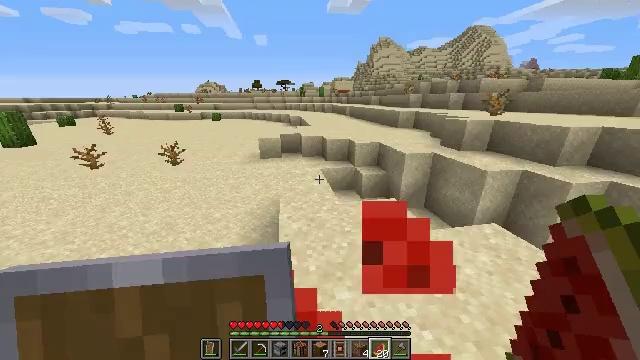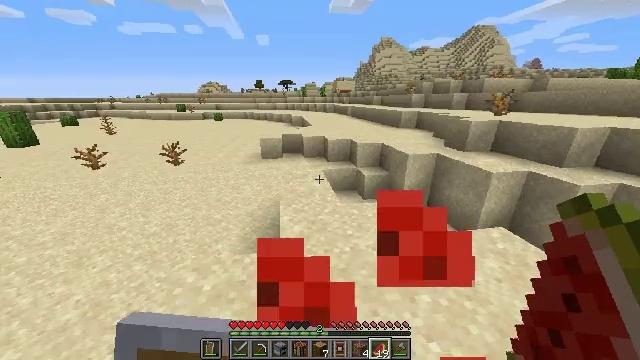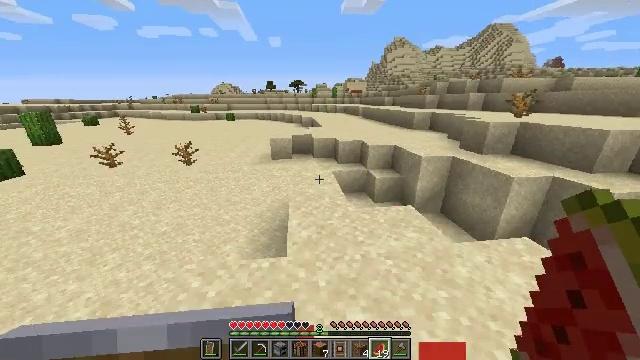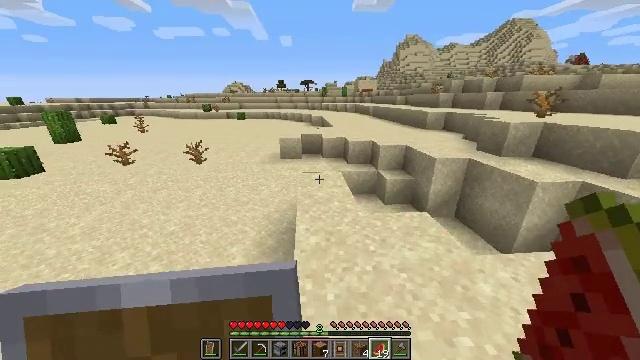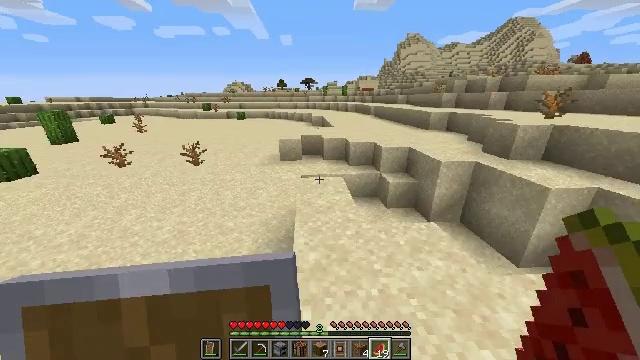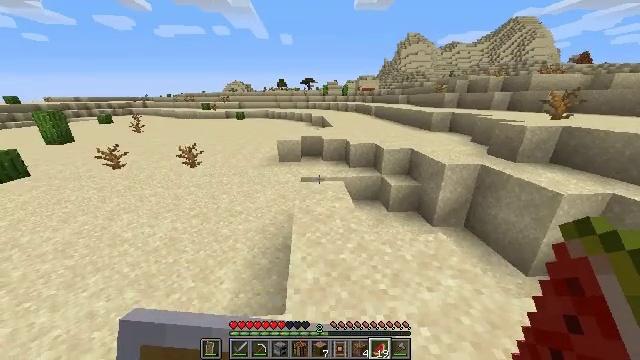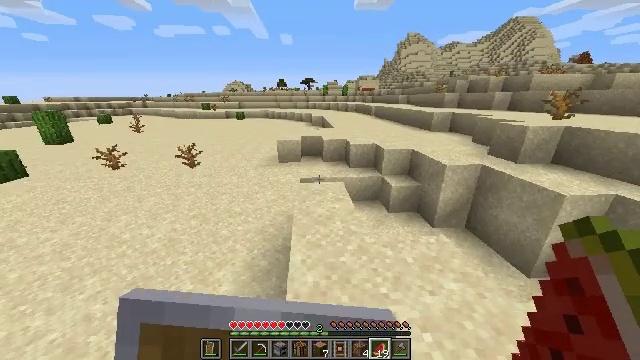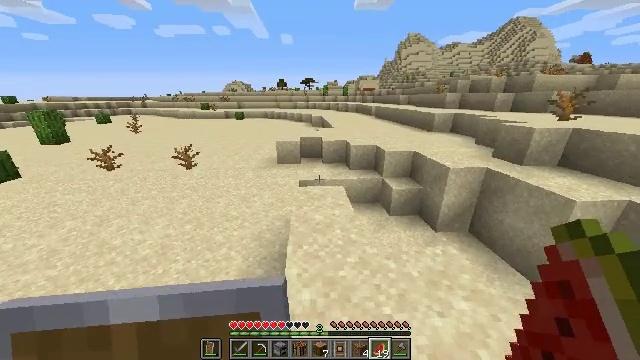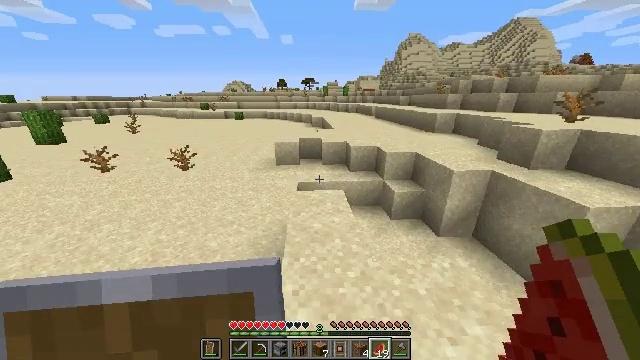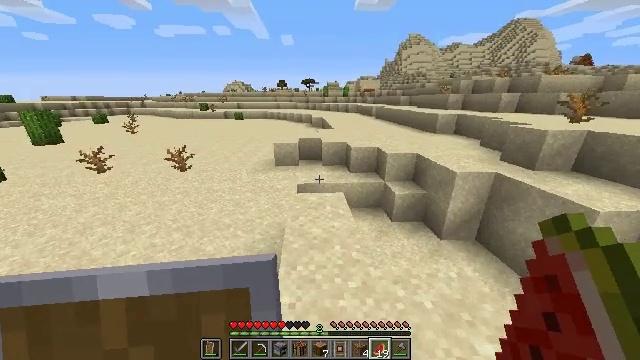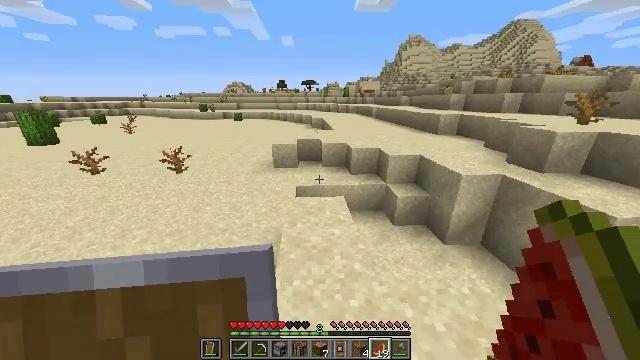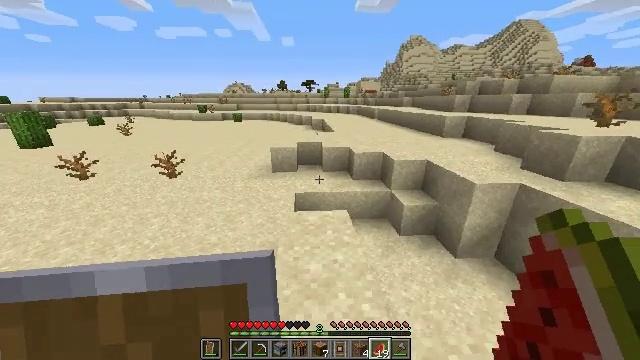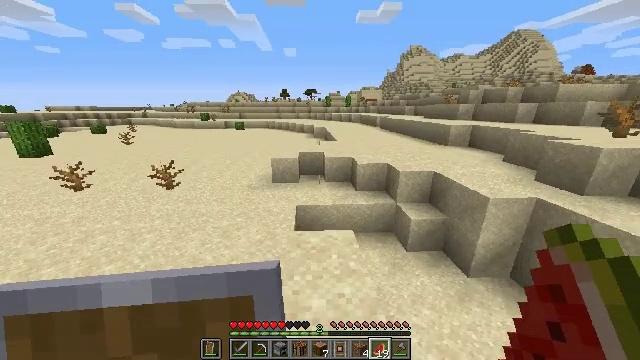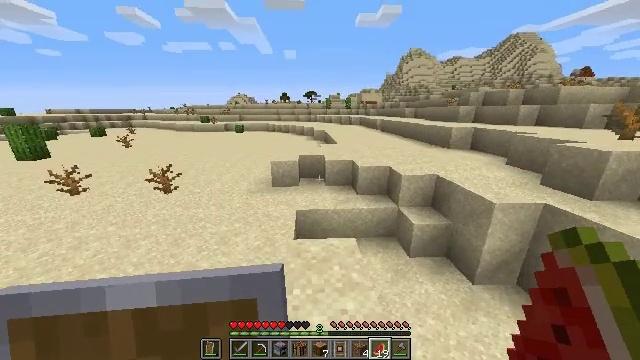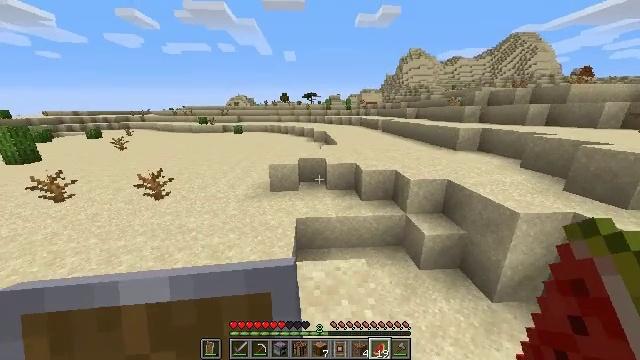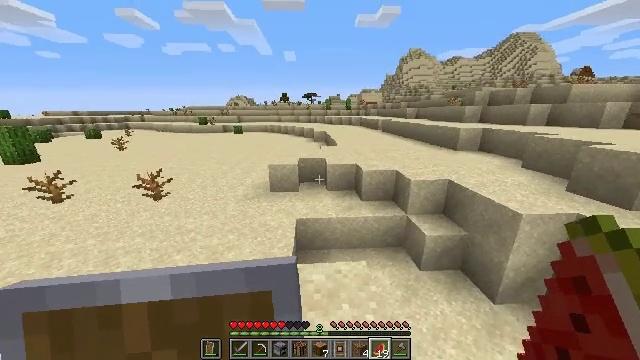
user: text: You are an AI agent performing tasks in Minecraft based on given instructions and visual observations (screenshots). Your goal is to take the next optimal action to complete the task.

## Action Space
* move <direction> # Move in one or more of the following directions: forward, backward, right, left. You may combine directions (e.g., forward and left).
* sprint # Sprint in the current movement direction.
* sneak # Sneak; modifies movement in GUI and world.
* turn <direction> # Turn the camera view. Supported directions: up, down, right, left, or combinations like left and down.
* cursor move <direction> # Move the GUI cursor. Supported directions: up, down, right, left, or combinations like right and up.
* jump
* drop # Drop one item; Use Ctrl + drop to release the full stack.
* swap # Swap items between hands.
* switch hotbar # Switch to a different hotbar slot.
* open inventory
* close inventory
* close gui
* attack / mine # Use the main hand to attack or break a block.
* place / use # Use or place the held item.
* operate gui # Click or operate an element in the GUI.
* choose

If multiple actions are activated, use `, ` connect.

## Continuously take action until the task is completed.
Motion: motion action
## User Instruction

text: Gather cut sandstone from the structure.
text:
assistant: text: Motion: move forward, sprint, use / place
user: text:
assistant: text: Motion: move forward, sprint, turn left, use / place
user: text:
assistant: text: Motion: move forward, sprint, turn left, use / place
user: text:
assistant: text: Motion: move forward, sprint, use / place
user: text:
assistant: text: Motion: move forward, sprint, use / place
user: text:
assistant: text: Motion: move forward, sprint, use / place
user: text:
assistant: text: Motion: move forward, sprint
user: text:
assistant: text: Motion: move forward, sprint
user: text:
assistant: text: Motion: move forward, sprint
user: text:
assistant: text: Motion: move forward, sprint
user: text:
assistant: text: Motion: move forward, sprint
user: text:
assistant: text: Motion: move forward, sprint, turn up
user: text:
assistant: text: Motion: move forward, sprint
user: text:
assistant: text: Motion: move forward, sprint
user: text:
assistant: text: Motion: move forward, sprint
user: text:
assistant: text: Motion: move forward, sprint
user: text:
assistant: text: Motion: move forward, sprint, turn left
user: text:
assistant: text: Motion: move forward, sprint, turn left and down
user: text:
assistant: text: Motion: move forward, sprint, turn left and down
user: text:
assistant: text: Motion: move forward, sprint
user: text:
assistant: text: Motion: move forward, sprint
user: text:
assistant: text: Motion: move forward, sprint
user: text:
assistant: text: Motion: move forward, sprint, turn right
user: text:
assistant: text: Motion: move forward and move left, sprint, turn right and up
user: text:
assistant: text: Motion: move forward and move left, sprint, turn right
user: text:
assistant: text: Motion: move forward and move left, sprint, turn right and up
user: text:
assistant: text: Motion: move forward and move left, sprint, turn right
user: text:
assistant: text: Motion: move forward, sprint, turn right and up
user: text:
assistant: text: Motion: move forward, sprint, turn right and up
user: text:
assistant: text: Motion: move forward, sprint, turn right and up